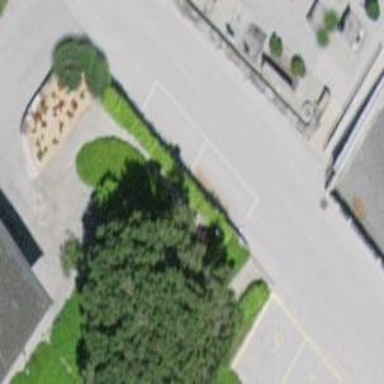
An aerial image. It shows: Street-side parking area.